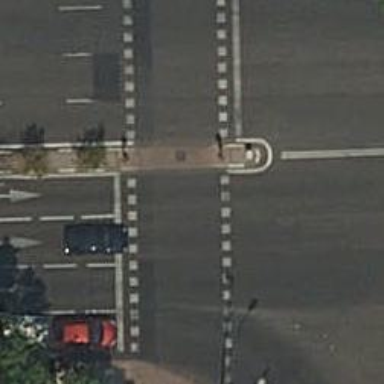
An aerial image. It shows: Zebra crossing with traffic signals.